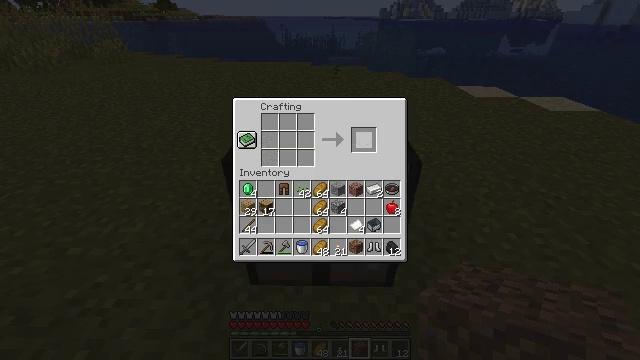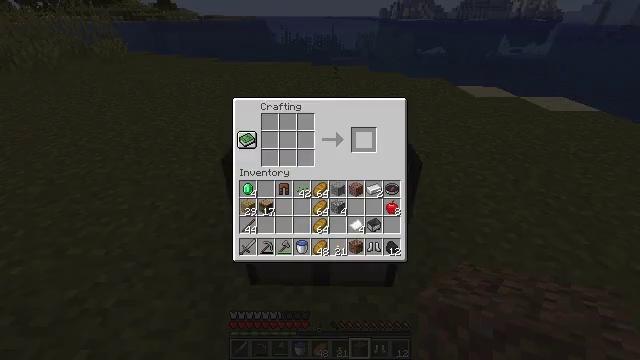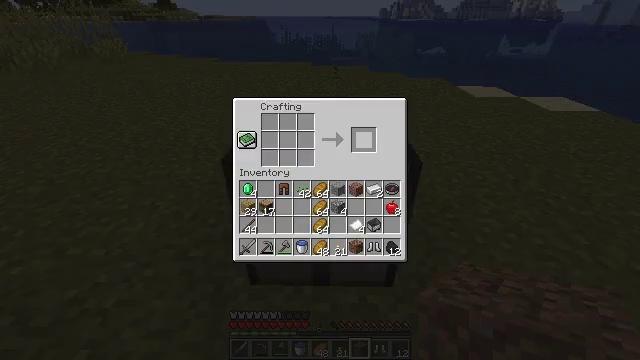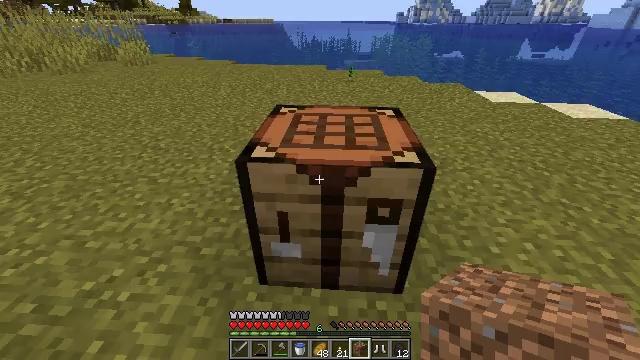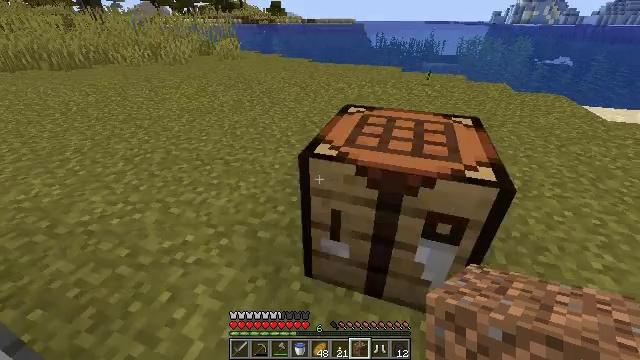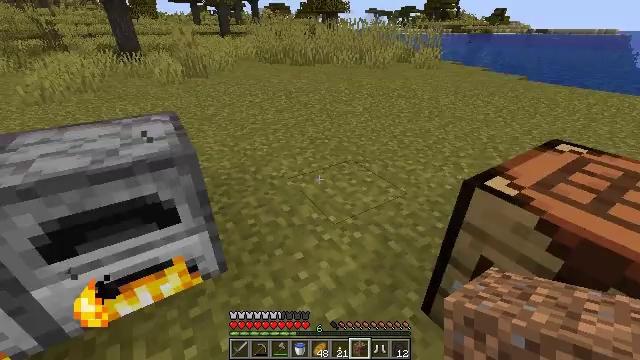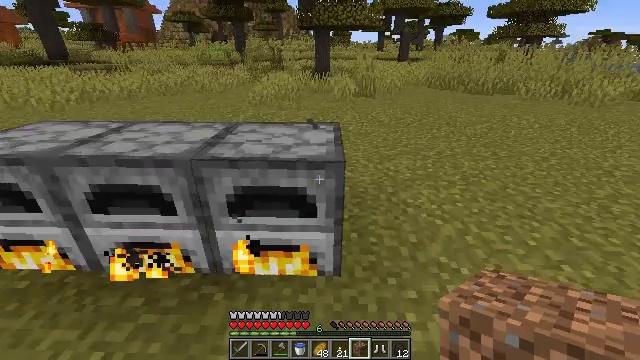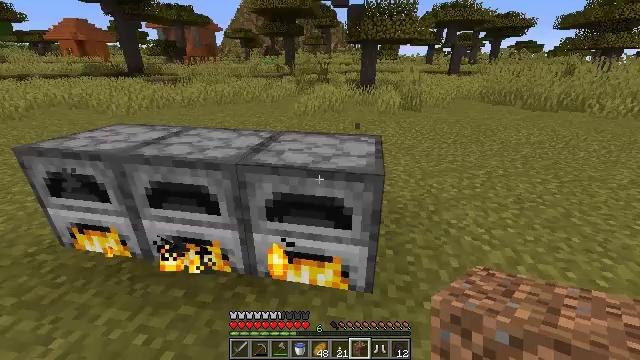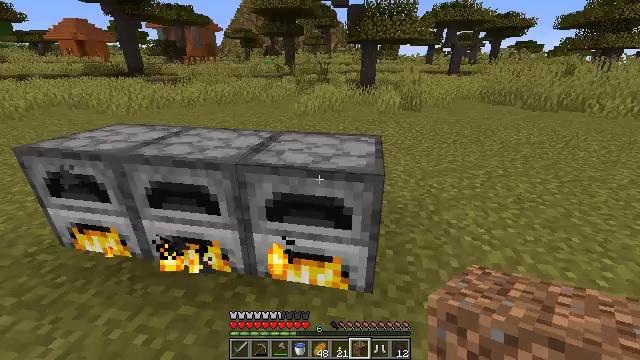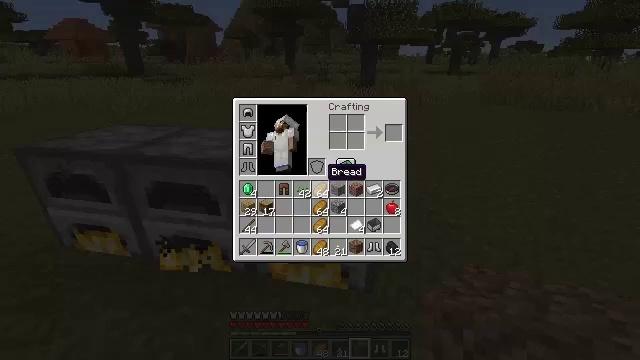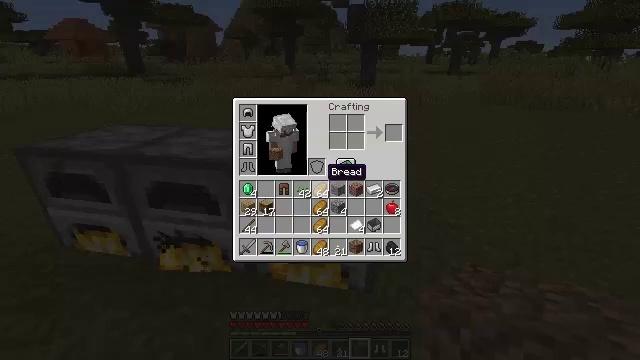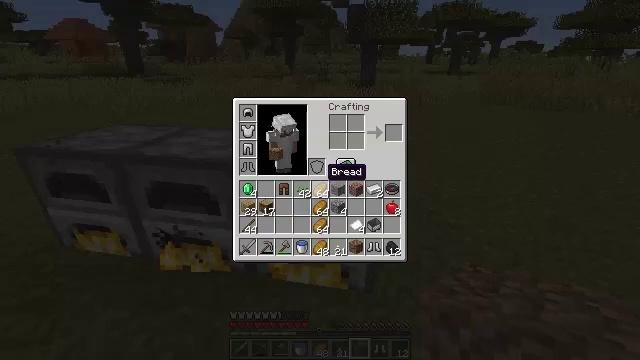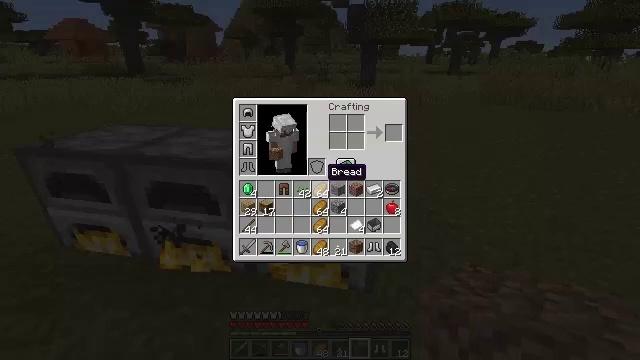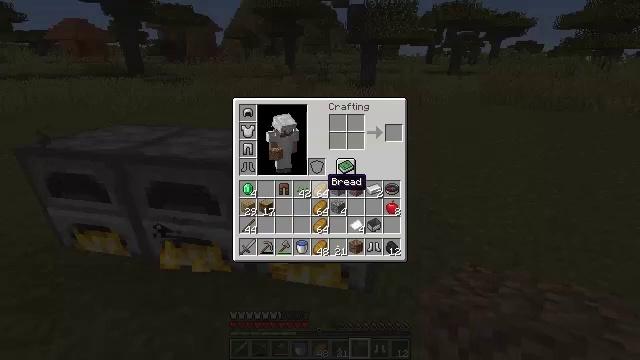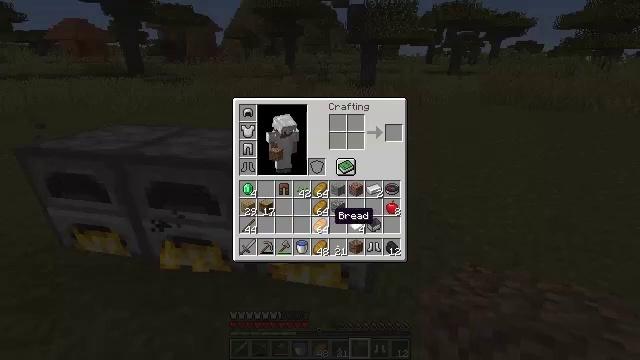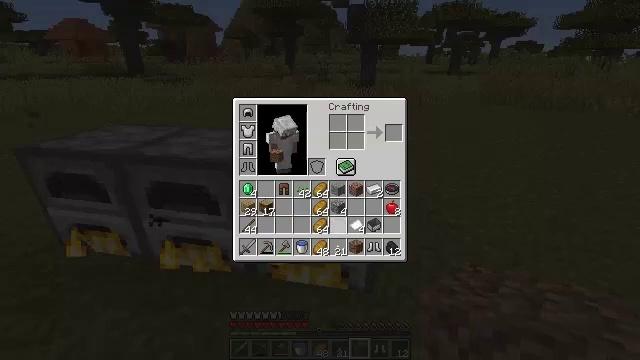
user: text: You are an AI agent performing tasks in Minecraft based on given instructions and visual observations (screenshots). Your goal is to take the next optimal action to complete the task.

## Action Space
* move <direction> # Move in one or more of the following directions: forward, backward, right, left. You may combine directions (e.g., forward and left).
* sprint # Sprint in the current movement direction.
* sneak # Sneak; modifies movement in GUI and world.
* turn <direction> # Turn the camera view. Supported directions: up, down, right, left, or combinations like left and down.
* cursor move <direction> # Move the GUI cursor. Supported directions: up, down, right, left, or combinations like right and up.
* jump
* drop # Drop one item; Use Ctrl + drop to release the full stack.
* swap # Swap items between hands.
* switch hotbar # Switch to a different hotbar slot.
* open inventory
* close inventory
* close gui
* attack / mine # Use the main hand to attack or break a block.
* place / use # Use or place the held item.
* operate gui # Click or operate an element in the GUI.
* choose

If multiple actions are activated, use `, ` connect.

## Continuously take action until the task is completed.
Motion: motion action
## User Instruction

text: Remove leather leggings from the inventory.
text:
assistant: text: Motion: sneak, open gui
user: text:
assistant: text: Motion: sneak
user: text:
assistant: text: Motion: sneak, cursor move left
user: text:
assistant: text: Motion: turn left, close gui
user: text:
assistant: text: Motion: turn left and up, open inventory
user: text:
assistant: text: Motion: turn left and up
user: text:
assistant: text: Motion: turn left and up
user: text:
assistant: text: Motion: no_op
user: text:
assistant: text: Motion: close inventory
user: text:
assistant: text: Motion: close inventory
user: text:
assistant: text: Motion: close inventory
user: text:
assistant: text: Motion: open gui
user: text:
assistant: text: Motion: cursor move down
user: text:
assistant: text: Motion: cursor move right and down
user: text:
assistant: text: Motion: cursor move right and down
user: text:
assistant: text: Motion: sneak
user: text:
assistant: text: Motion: sneak, cursor move right
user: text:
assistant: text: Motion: sneak
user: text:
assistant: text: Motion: sneak
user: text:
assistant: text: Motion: sneak, cursor move right
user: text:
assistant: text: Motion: sneak, cursor move right
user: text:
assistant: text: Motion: sneak
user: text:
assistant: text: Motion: sneak
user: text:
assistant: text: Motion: sneak
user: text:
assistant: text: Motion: sneak
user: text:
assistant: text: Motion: sneak, operate gui
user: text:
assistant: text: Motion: sneak, operate gui
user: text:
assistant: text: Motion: sneak, operate gui
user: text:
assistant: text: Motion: sneak
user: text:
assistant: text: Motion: sneak, cursor move right and down